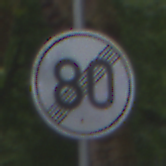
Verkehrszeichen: EndeGeschwindigkeit80
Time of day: MorningAfternoon
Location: Outdoor (Urban)
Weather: Overcast
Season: NotSpecified
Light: Natural